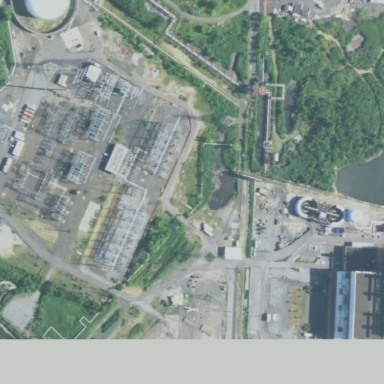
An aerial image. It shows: Industrial area with power plant.